Here is the time-frequency representation (spectrogram) of a rolling-element bearing's vibration measurement. Classify the bearing condition as one of: normal, inner_race, outer_race, ball.
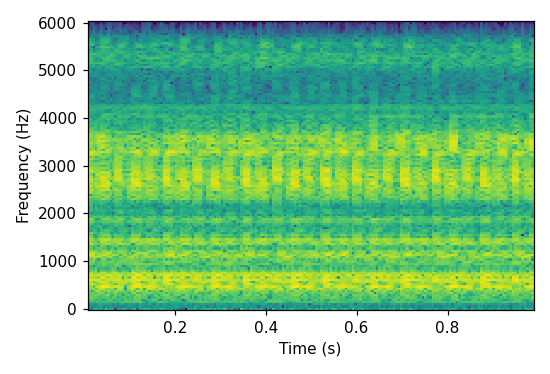
Answer: outer_race